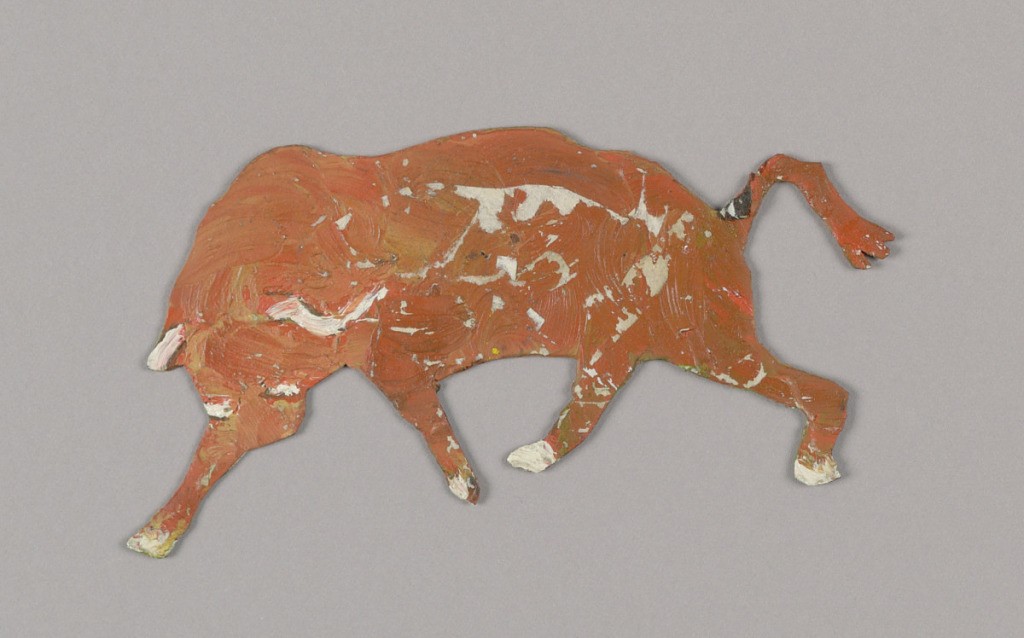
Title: Paper doll
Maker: Harriet Blackstone, American, 1864–1939
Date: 1922
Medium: Brush and oil, graphite on board
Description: Paper doll of a bull.